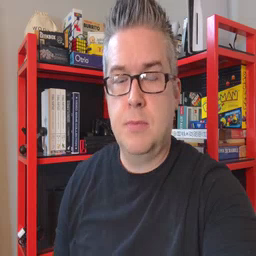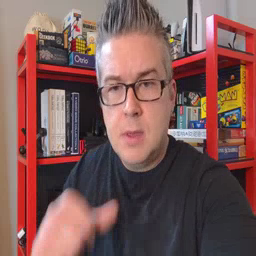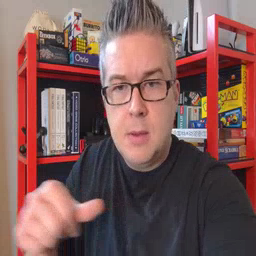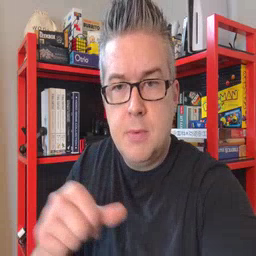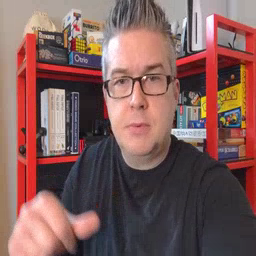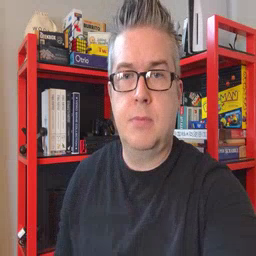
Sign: puzzle